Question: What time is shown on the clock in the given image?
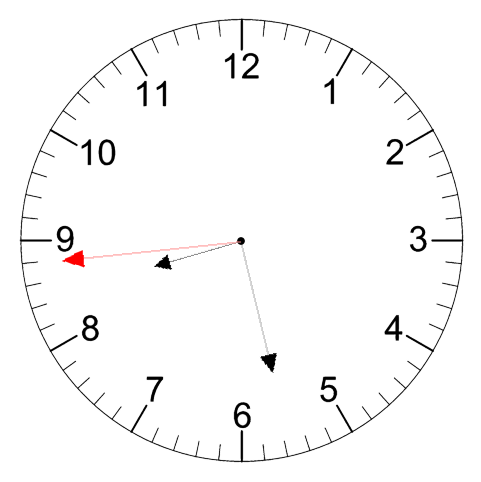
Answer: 08:27:44